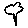
Label: tree